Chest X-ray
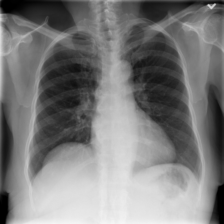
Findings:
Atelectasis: negative
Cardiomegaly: negative
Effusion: negative
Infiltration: negative
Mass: negative
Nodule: negative
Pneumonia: negative
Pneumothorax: negative
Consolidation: negative
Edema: negative
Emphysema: negative
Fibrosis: negative
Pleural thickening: negative
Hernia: negative